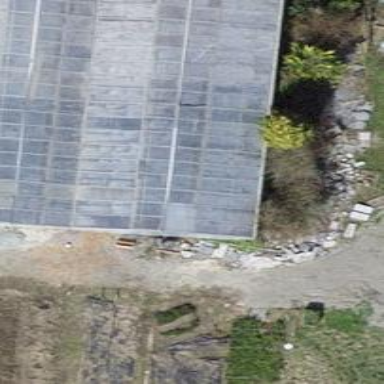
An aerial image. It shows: Greenhouse.